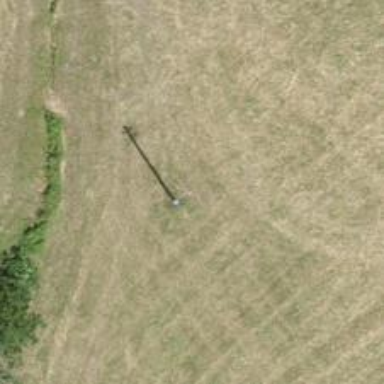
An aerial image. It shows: Minor power line.